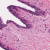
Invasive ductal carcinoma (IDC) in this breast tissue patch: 0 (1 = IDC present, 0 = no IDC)